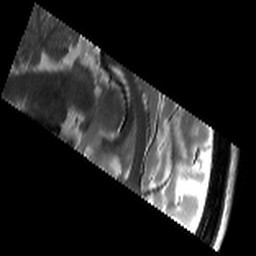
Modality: T2w
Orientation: sagittal
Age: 23
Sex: female
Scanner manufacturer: siemens
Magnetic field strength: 3 T
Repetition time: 8.02 s
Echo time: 0.08 s